Field crop: maize
Growth stage: 2
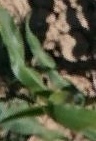
Species: maize